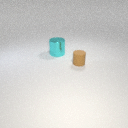
large cyan metal cylinder to the left of small brown rubber cylinder